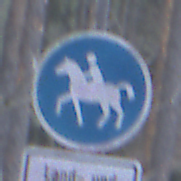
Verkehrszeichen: Reitweg
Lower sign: BesondereFahrzeugeUndTransportgueter8
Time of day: MorningAfternoon
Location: Outdoor (Nature)
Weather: Overcast
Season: Winter
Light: Natural